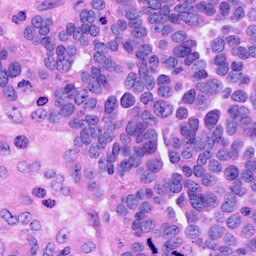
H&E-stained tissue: Ovarian